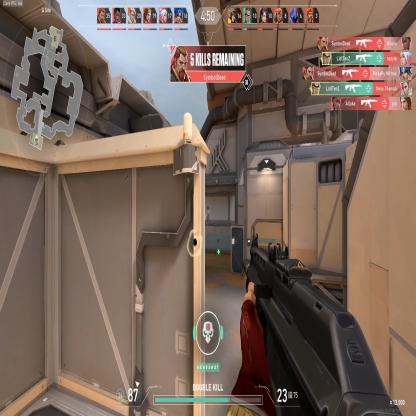
Label: enemy